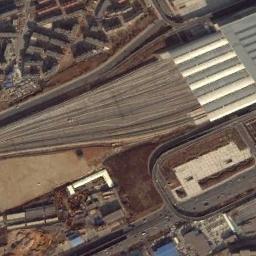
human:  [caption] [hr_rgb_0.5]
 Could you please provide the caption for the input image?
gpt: There is a railway station under construction in the suburbs .

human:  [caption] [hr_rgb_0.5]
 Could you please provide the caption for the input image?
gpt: The railway station has lots of railways and a big building and some other buildings are next to the railway station .

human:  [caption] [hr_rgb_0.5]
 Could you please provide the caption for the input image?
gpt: Many buildings of different shapes are beside the railway station .

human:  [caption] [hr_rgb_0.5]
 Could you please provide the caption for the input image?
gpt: The railway station is on the bare land next to some buildings .

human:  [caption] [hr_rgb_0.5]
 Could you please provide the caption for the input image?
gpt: There are some brown bare land and buildings beside the railway station .